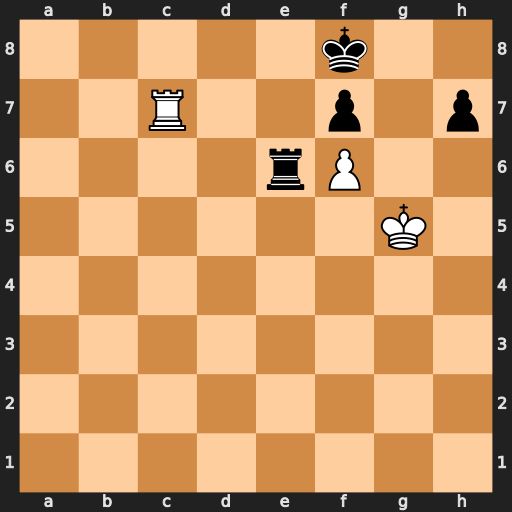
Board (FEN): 5k2/2R2p1p/4rP2/6K1/8/8/8/8
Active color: w
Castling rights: -
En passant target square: -
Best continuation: Rc8+ Re8 Rxe8+ Kxe8 Kh6 Kd7 Kxh7